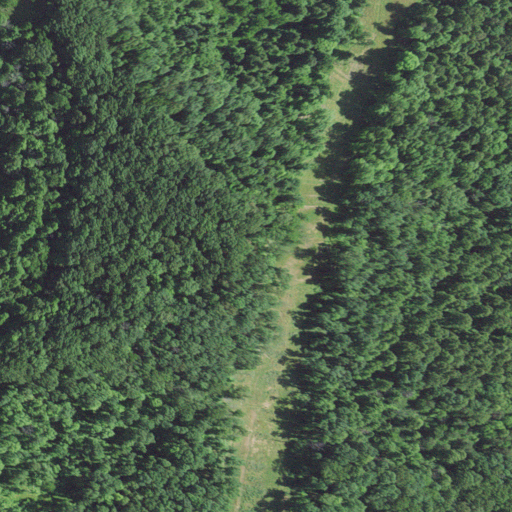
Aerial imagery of mountain in West Virginia named Pine Knob containing deciduous forest, shrub, and mixed forest